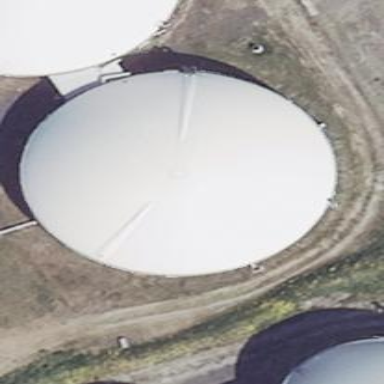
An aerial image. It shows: Storage tank with man-made structure.